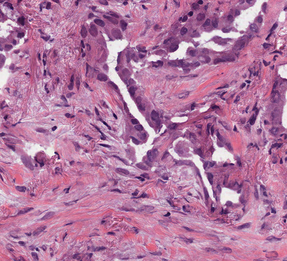
Tumor epithelial tissue: yes
Tumor-associated stroma tissue: yes
Normal tissue: no